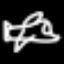
Label: airplane